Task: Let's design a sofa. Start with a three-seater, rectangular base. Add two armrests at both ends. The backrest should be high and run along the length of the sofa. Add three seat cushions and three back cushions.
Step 218:
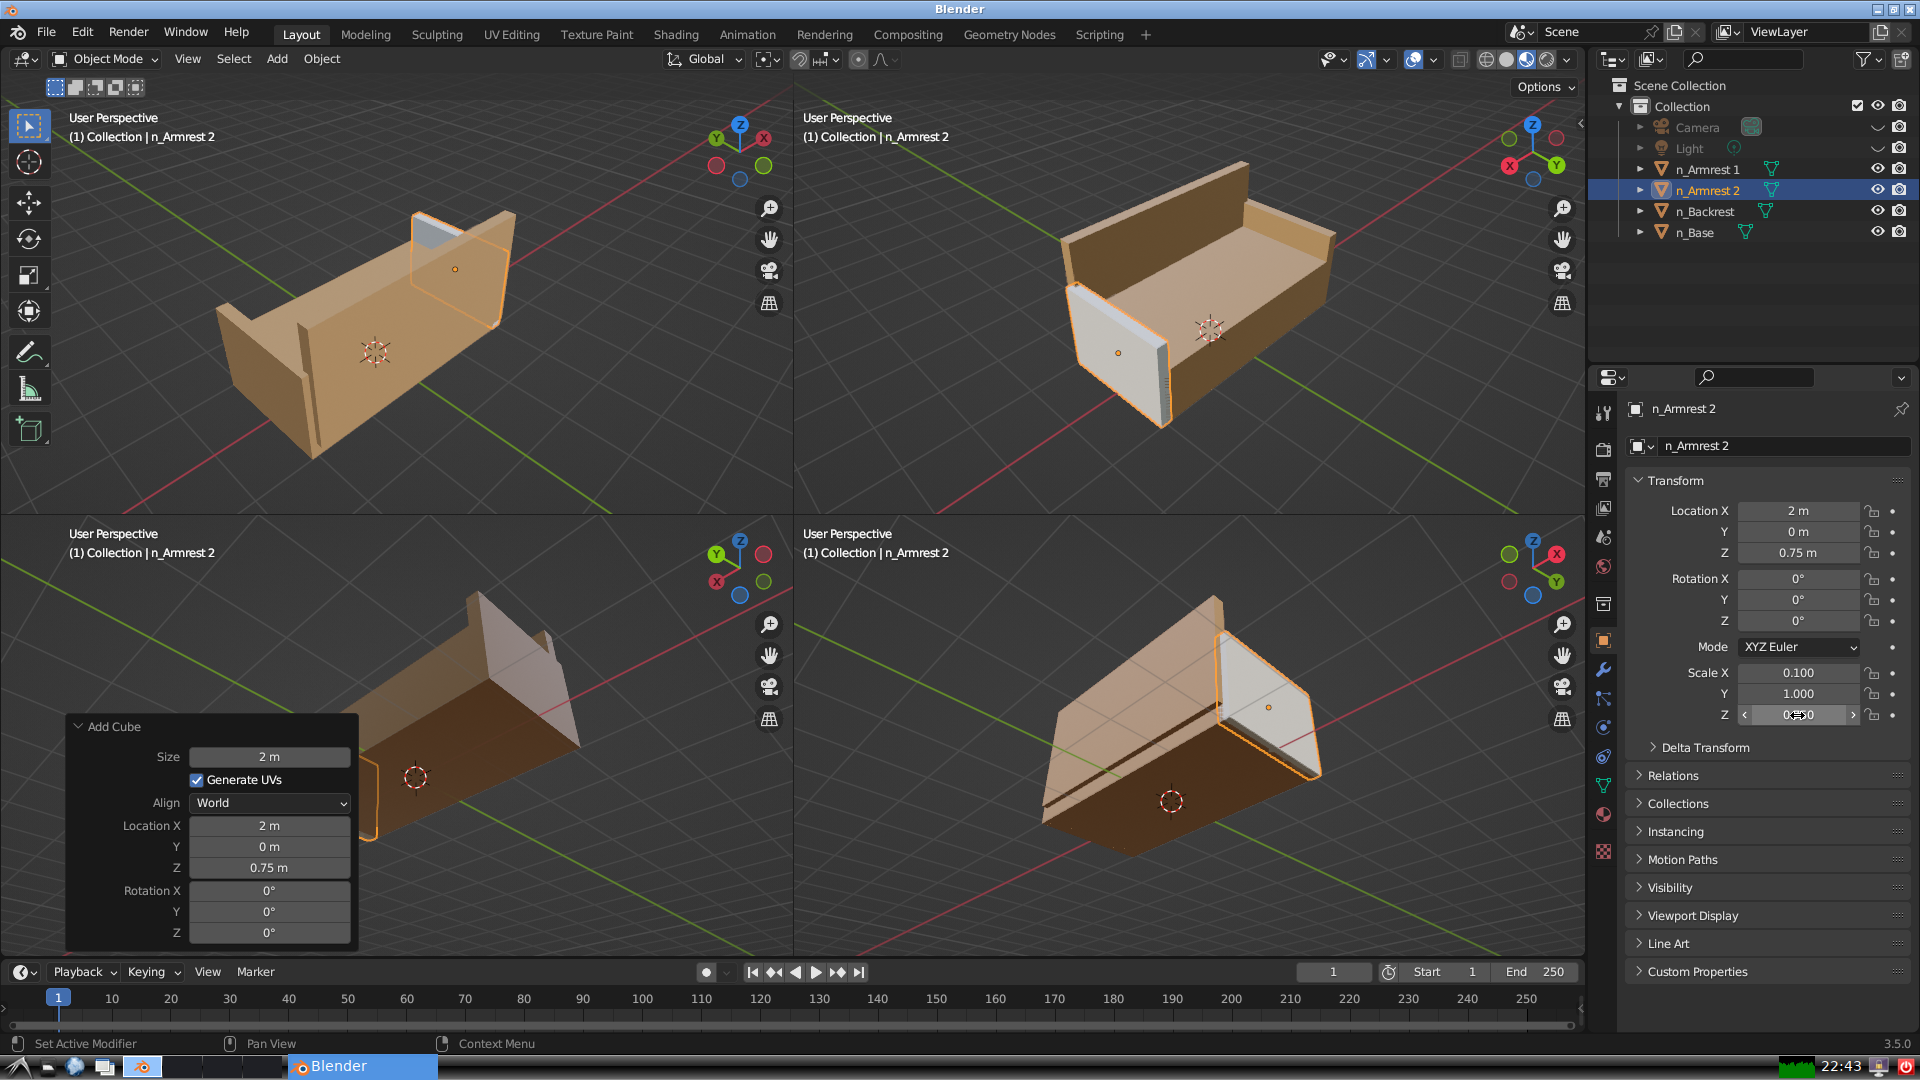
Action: {"mouse_move": [960, 540]}